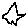
Label: star